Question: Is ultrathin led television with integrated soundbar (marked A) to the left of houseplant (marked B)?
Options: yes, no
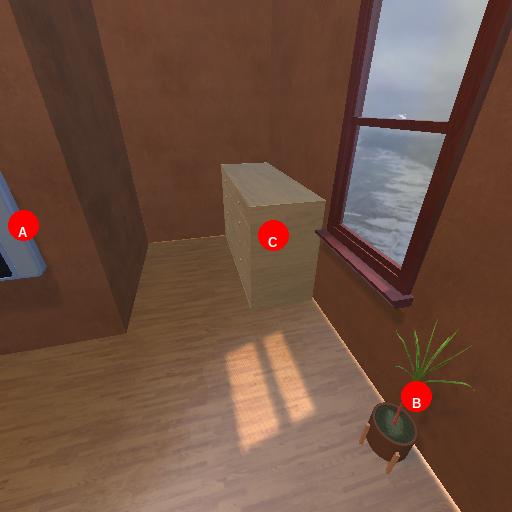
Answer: yes